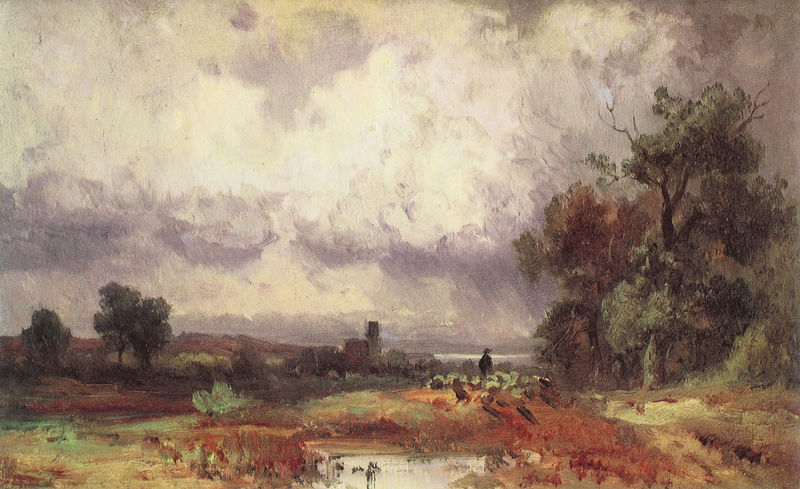
Titel: Abendlandschaft mit heimkehrendem Schäfer
Künstler: Eduard d. Ä Schleich
Institution: Privatbesitz
Schlagwörter: baum, blau, gemälde, himmel, wolken, bäume, grün, impressionismus, landschaft, ocker, see, stadt, teich, braun, grau, ölbild, gras, haus, weg, wiese, wolke, gräser, natur, weite, wind, gebüsch, kirche, dorf, impressionistisch, stimmung, regen, wolkig, schafe, schäfer, wolken#